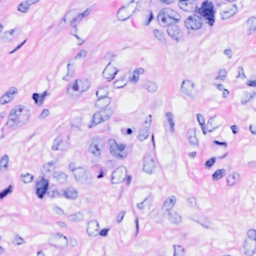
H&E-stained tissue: Breast